Question: What is the maximum amount of money that can be robbed from the houses? The neighbour houses cannot be robbed at the same time.
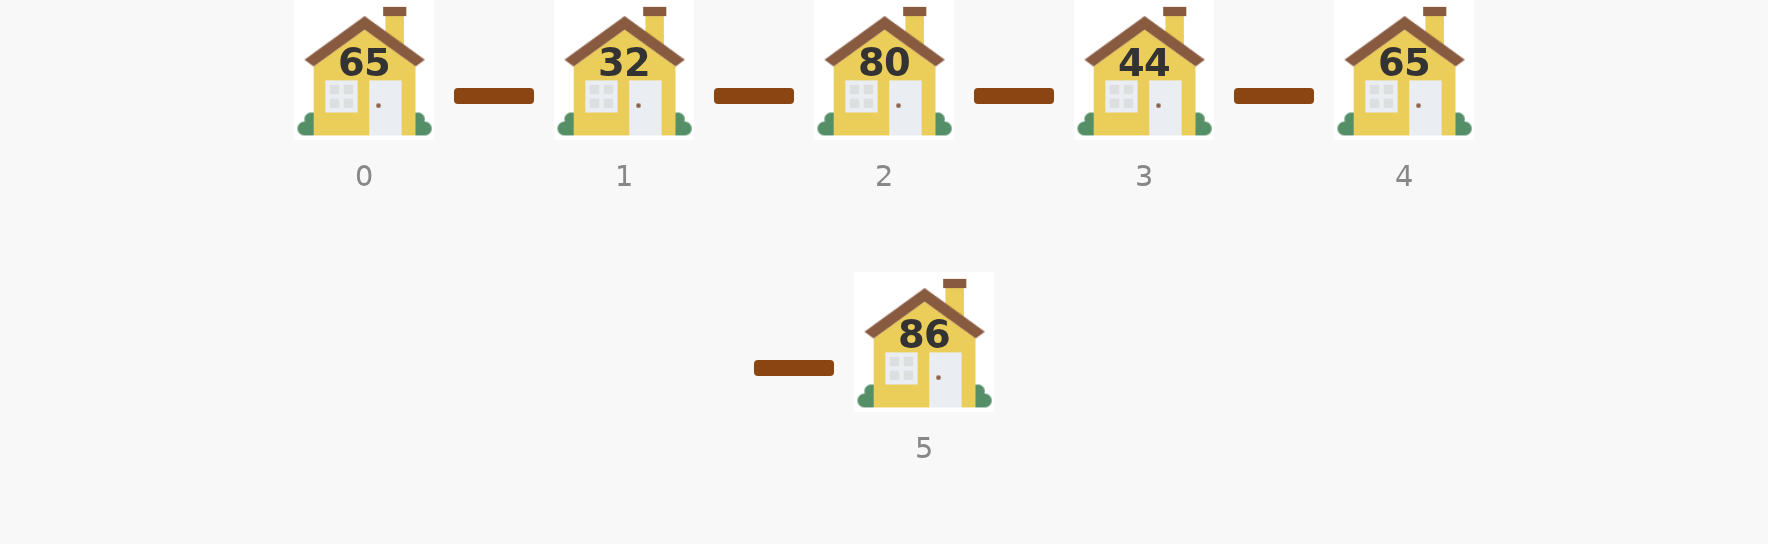
Answer: 231